Question: I have a table with close to 3 million rows that has 5-10 updates/inserts every second. Each row is assigned a category, and I want to group by the category to count the total number of rows for each category.
'''
Select CategoryId
, COUNT(*) as TotalRows
FROM Table1
WHERE SaleTypeId = 2 AND CategoryId > 1
GROUP BY CategoryId
'''
Table Schema:
'''
CREATE TABLE [dbo].[Table1](
[SaleId] INT IDENTITY (1, 1) NOT NULL,
[SaleTypeId] INT NOT NULL,
[CategoryId] INT NULL)
'''
Primary Key:
'''
ADD CONSTRAINT [PK_Table1]
PRIMARY KEY CLUSTERED ([SaleId] ASC)
WITH (ALLOW_PAGE_LOCKS = ON, ALLOW_ROW_LOCKS = ON, PAD_INDEX = OFF,
IGNORE_DUP_KEY = OFF, STATISTICS_NORECOMPUTE = OFF);
'''
I have a non-clustered index on the table:
'''
CREATE NONCLUSTERED INDEX [Index1] ON [dbo].[Table1]
(
[SaleTypeId] ASC,
[CategoryId] ASC
)
'''
Query Plan:

The query takes 40 to 60 seconds to run, and it looks like a lot of data is being read in the index seek operation. Is there any way to speed up this query? I have read that count gets slower on bigger data sets and that there are quicker ways to get the count of an entire table, but I need to get the count by the category.
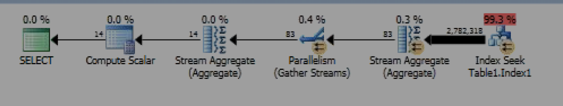
Answer: I ended up running this as a nightly aggregate job and storing the result in an aggregate table. It doesn't provide up to date results (which, after deliberation, we can live with) nor is the nightly query any faster, but reading from the aggregate table is a lot faster.